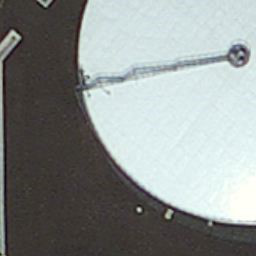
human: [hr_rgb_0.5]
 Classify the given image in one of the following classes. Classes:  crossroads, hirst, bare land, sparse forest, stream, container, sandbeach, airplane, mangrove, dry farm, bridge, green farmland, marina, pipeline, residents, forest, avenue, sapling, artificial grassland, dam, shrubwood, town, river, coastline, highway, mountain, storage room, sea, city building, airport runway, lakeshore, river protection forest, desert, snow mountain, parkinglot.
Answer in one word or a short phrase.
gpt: storage room